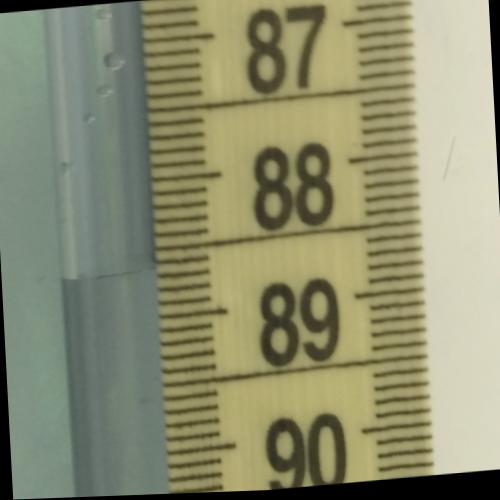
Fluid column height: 88.7 cm